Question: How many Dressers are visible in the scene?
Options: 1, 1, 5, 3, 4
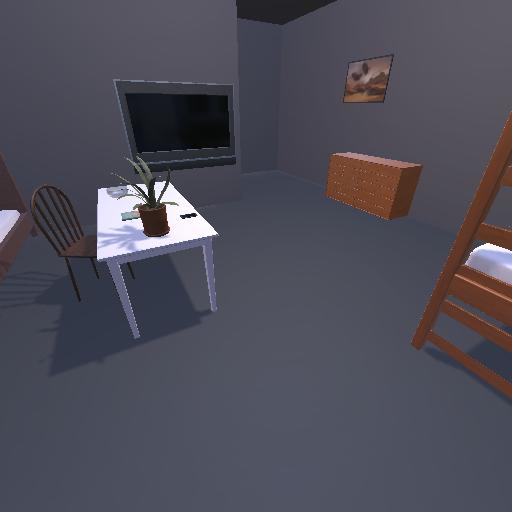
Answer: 1